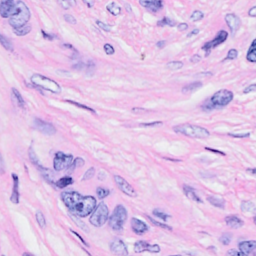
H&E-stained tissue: Breast